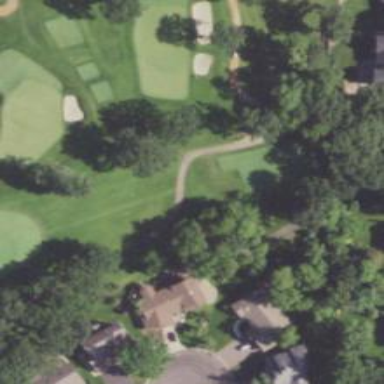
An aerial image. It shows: Path for both road and golf.